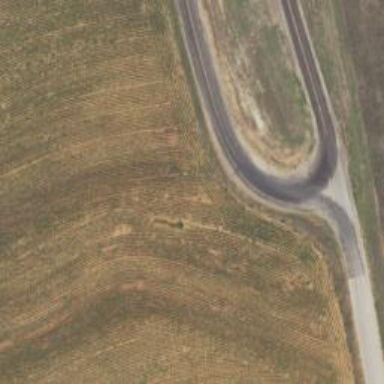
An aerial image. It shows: Tertiary link road.